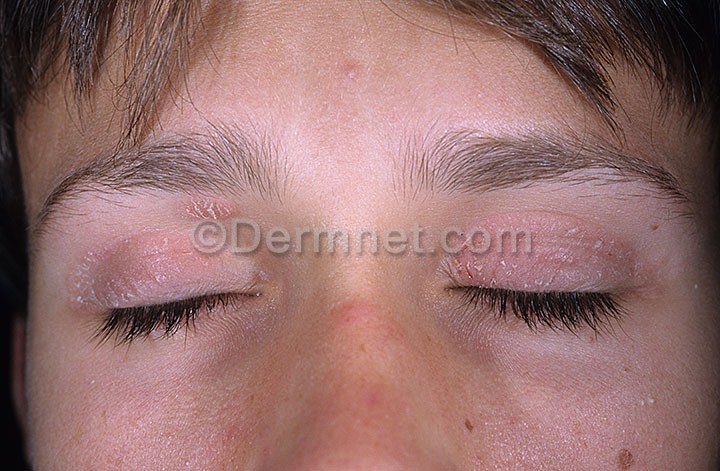
Disease: Atopic Dermatitis Photos